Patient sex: M
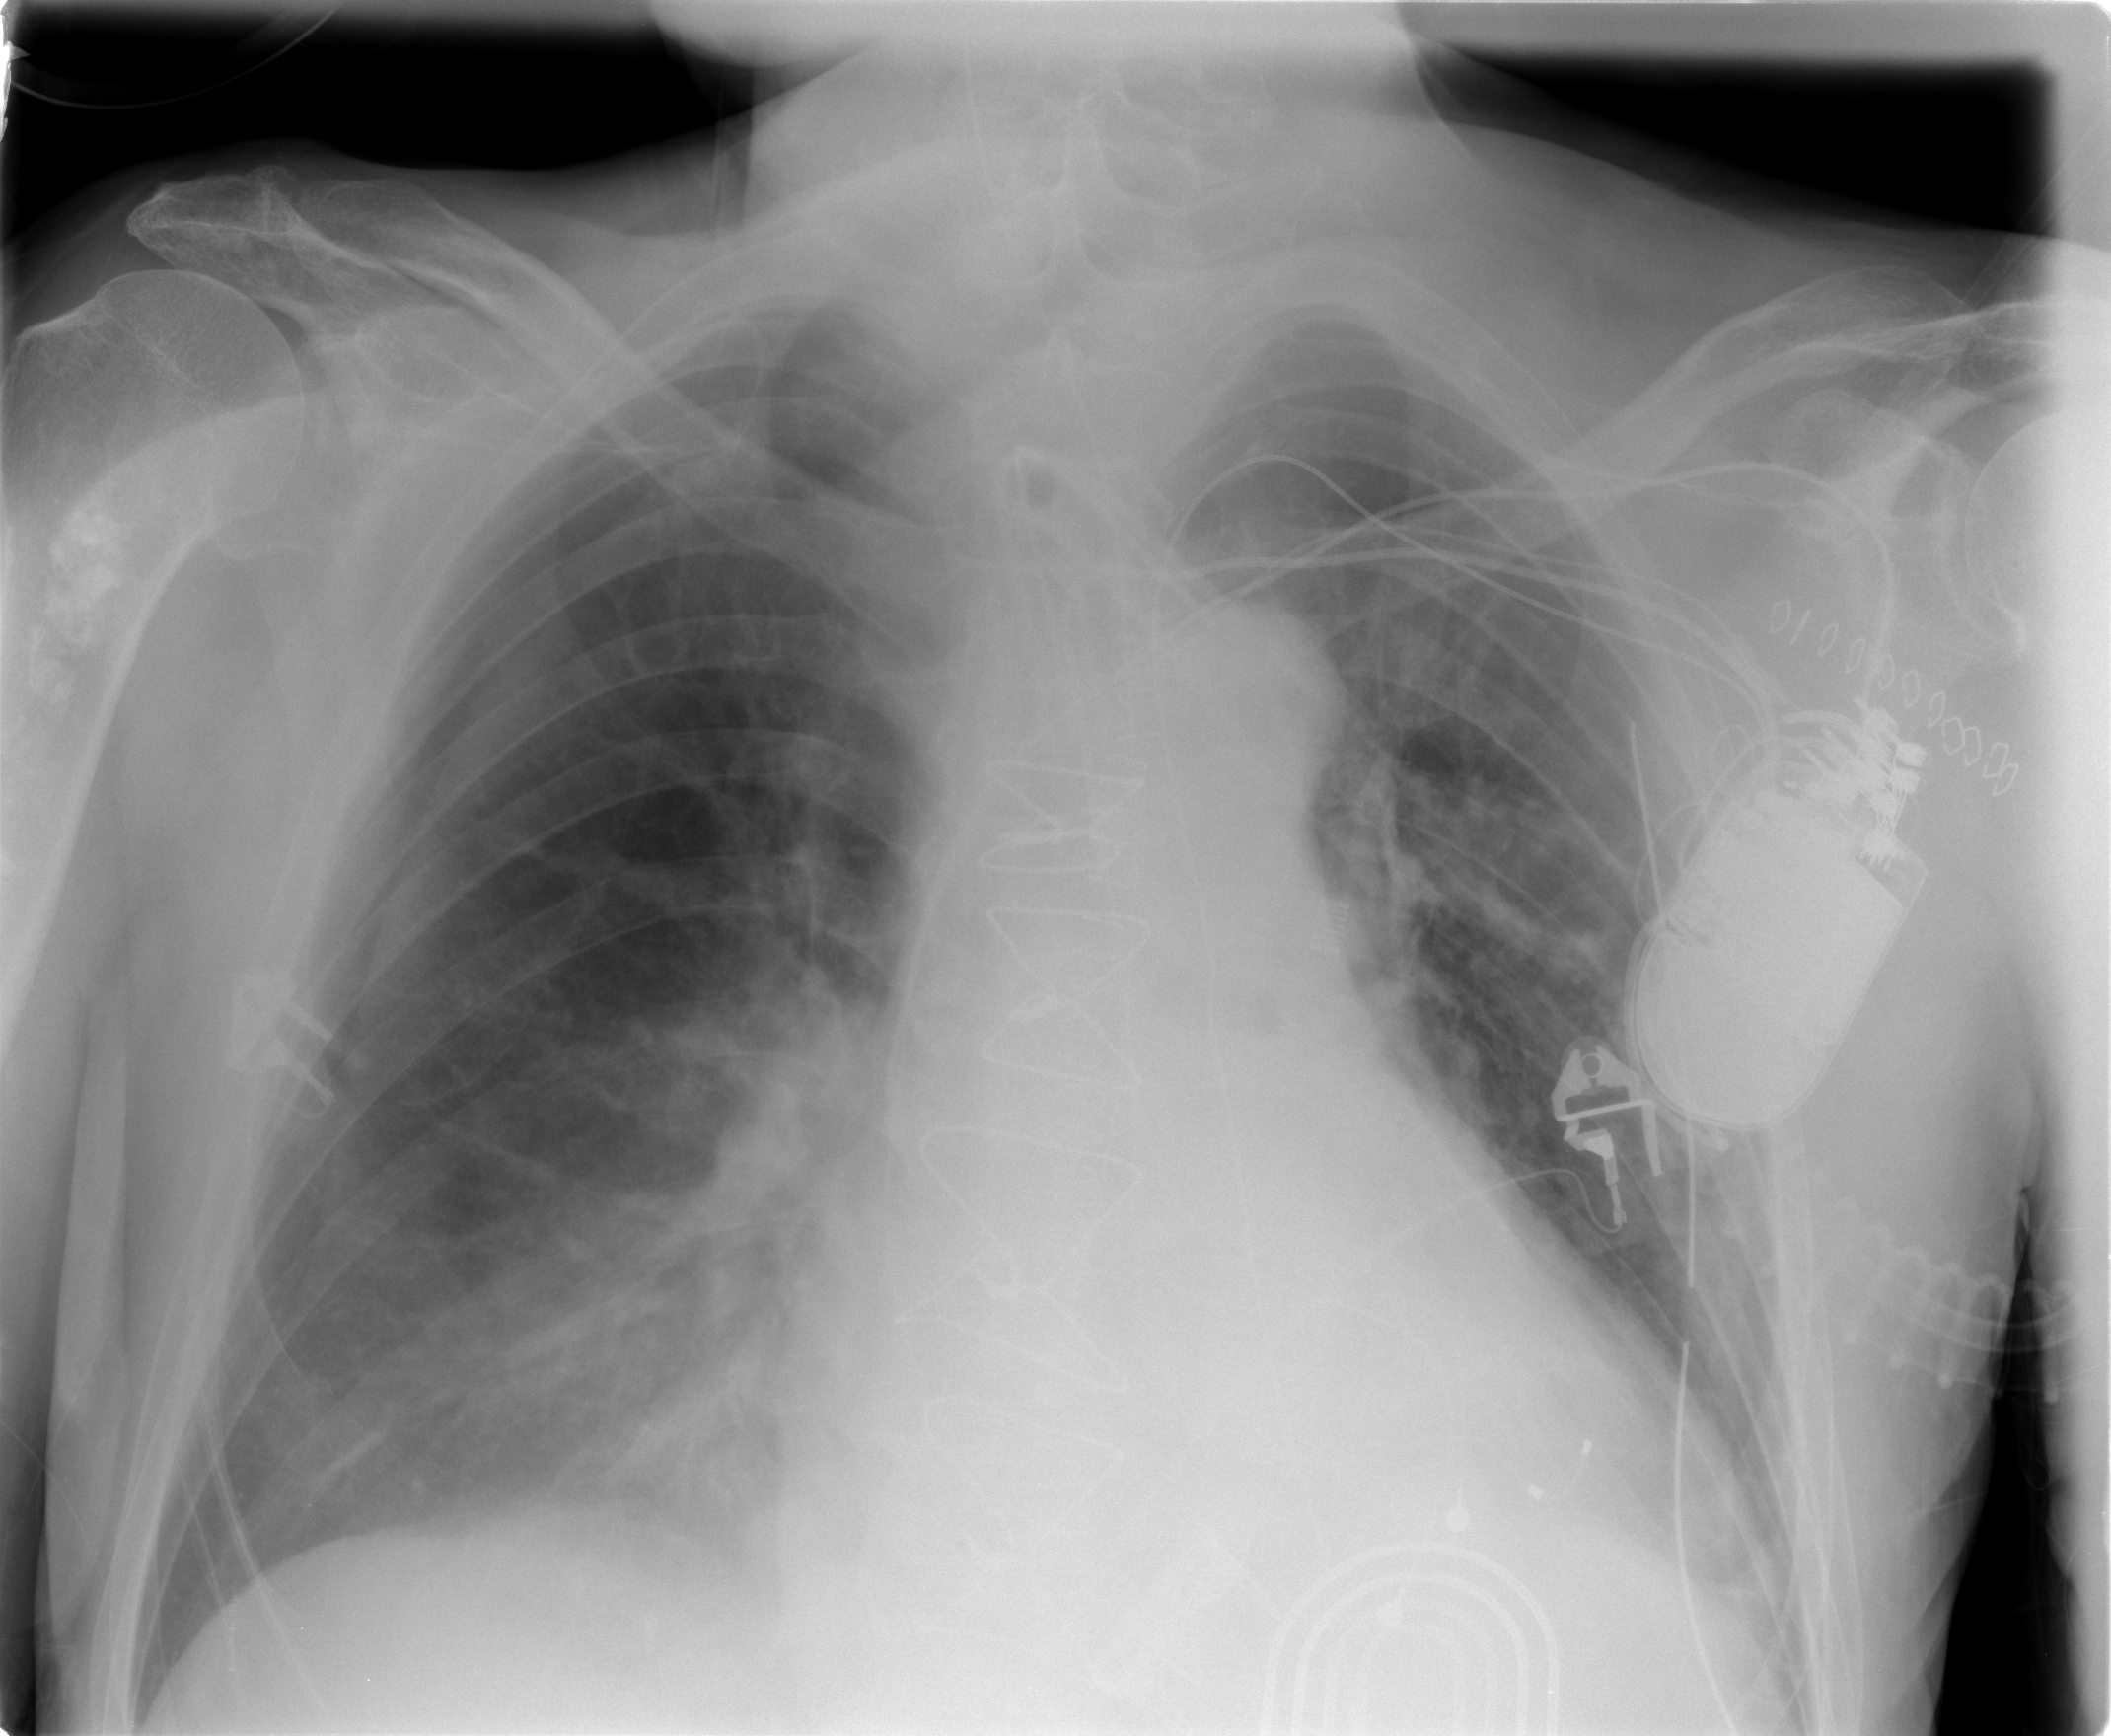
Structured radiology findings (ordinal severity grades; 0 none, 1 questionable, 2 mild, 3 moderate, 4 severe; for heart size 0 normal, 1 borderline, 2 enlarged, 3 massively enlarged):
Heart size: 2
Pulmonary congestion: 2
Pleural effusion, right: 0
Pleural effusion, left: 0
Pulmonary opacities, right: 2
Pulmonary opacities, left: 0
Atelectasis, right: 2
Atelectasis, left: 0